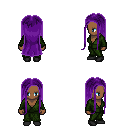
a pixel art fantasy rpg character, female body template, human, dark skin, green robe, red pants, purple extra-long hairstyle, black shoes, four views (front, back, left, right), 2x2 character sprite sheet, small pixel art, hard edges, no anti-aliasing